Interaction volume radius: 10 \u00c5
Interaction volume height: 35 \u00c5
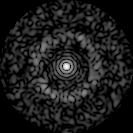
Disorder parameter: 0.8265